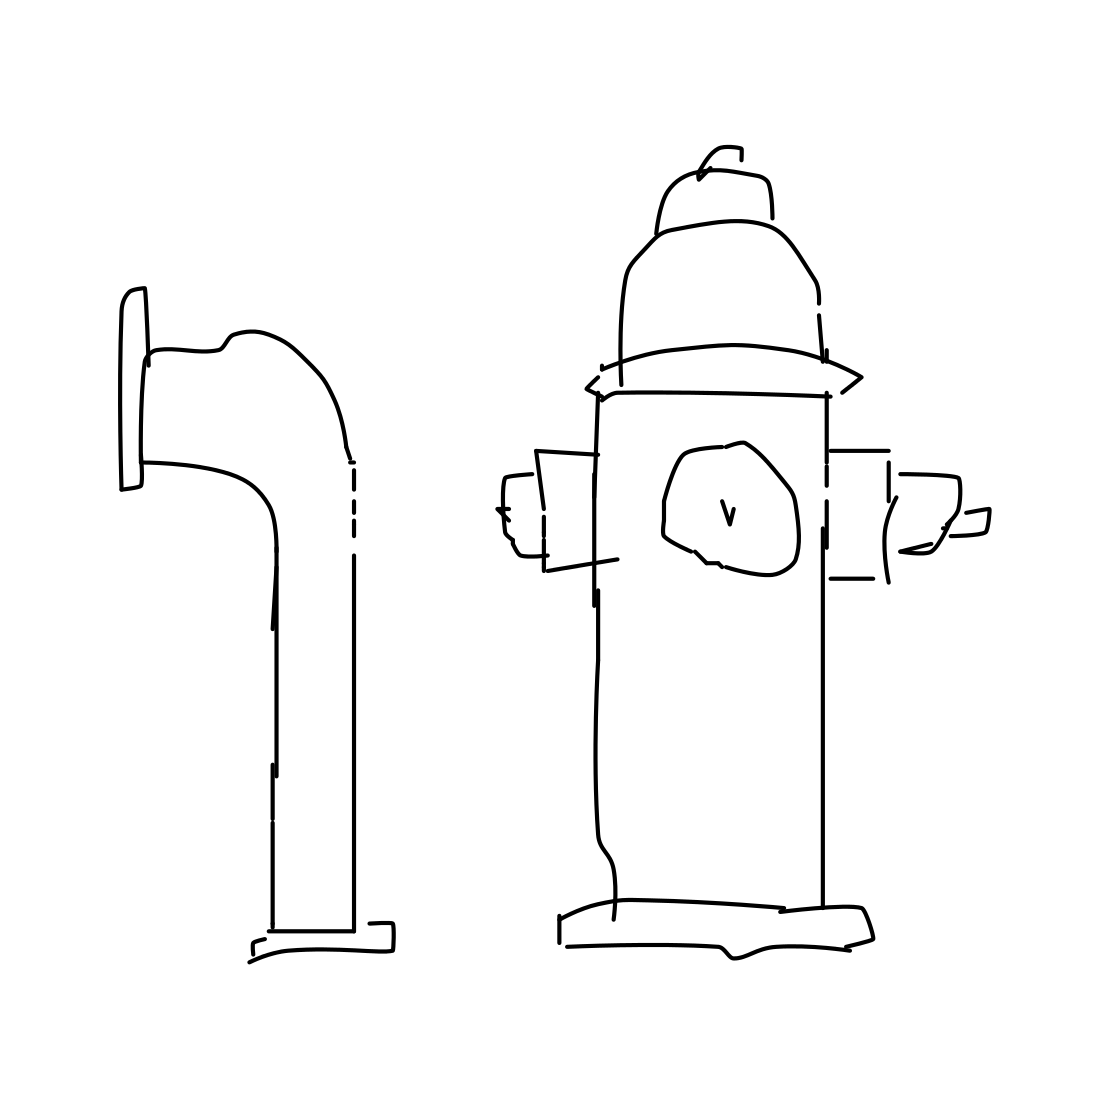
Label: fire hydrant